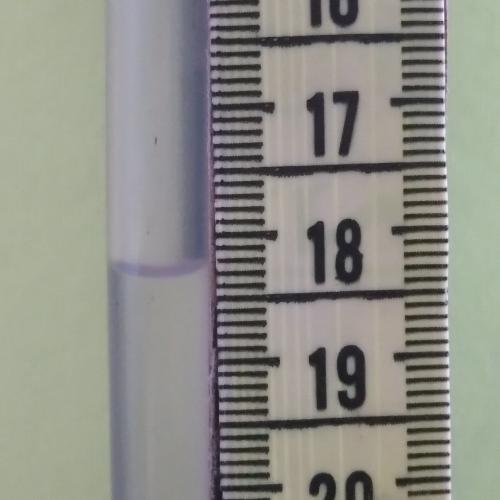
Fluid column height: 18.3 cm